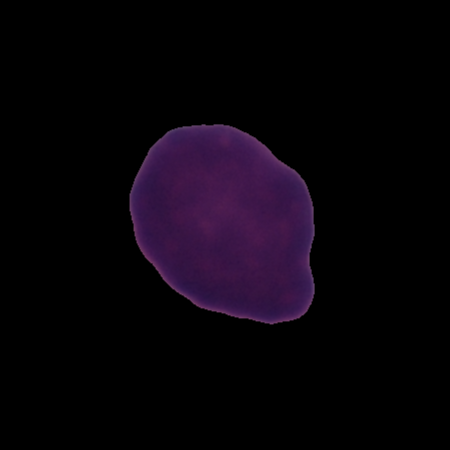
Label: healthy